Question: I want to solve <URL>:
> If we list all the natural numbers below 10 that are multiples of 3 or 5, we get 3, 5, 6 and 9. The sum of these multiples is 23.Find the sum of all the multiples of 3 or 5 below 1000.
Here's my code:
'''
\documentclass[10pt,a4paper]{article}
\usepackage{hyperref}
\newcommand*\rfrac[2]{{}^{#1}\!/_{#2}}
\title{Solution to Project Euler Problem 1}
\author{Aadit M Shah}
\begin{document}
\maketitle
We want to find the sum of all the multiples of 3 or 5 below 1000. We can use the formula of the $n^{th}$ triangular number\footnote{\url{http://en.wikipedia.org/wiki/Triangular_number}} to calculate the sum of all the multiples of a number $m$ below 1000. The formula of the $n^{th}$ triangular number is:
\begin{equation}
T_n = \sum_{k = 1}^n k = 1 + 2 + 3 + \ldots + n = \frac{n (n + 1)}{2}
\end{equation}
If the last multiple of $m$ below 1000 is $x$ then $n = \rfrac{x}{m}$. The sum of all the multiples of $m$ below 1000 is therefore:
\begin{equation}
m \times T_{\frac{x}{m}} = m \times \sum_{k = 1}^{\frac{x}{m}} k = \frac{x (\frac{x}{m} + 1)}{2}
\end{equation}
Thus the sum of all the multiples of 3 or 5 below 1000 is equal to:
\begin{equation}
3 \times T_{\frac{999}{3}} + 5 \times T_{\frac{995}{5}} - 15 \times T_{\frac{990}{15}} = \frac{999 \times 334 + 995 \times 200 - 990 \times 67}{2}
\end{equation}
\end{document}
'''
I compiled it successfully using 'pdflatex':
'''
$ pdflatex Problem1.tex
This is pdfTeX, Version 3.<PHONE>-2.6-1.40.15 (TeX Live 2014/Arch Linux) (preloaded format=pdflatex)
.
.
.
Output written on Problem1.pdf (1 page, 106212 bytes).
Transcript written on Problem1.log.
'''
It generated the following output PDF file along with a bunch of other files with scary extensions:

How do I run this PDF file so that it computes the solution? I know the solution to the problem but I want to know how to execute the PDF file to compute the solution.
The reason why I prefer LaTeX over other programming languages is because it supports <URL> and one of the greatest computer scientists of all time.
It would also be nice to be able to print the computed solution either on the screen or on paper. Computing the solution without printing it is useful for heating the room but it is so hot already with the onset of summer and global warming. In addition, printing the solution would teach me how to write a hello world program in LaTeX.
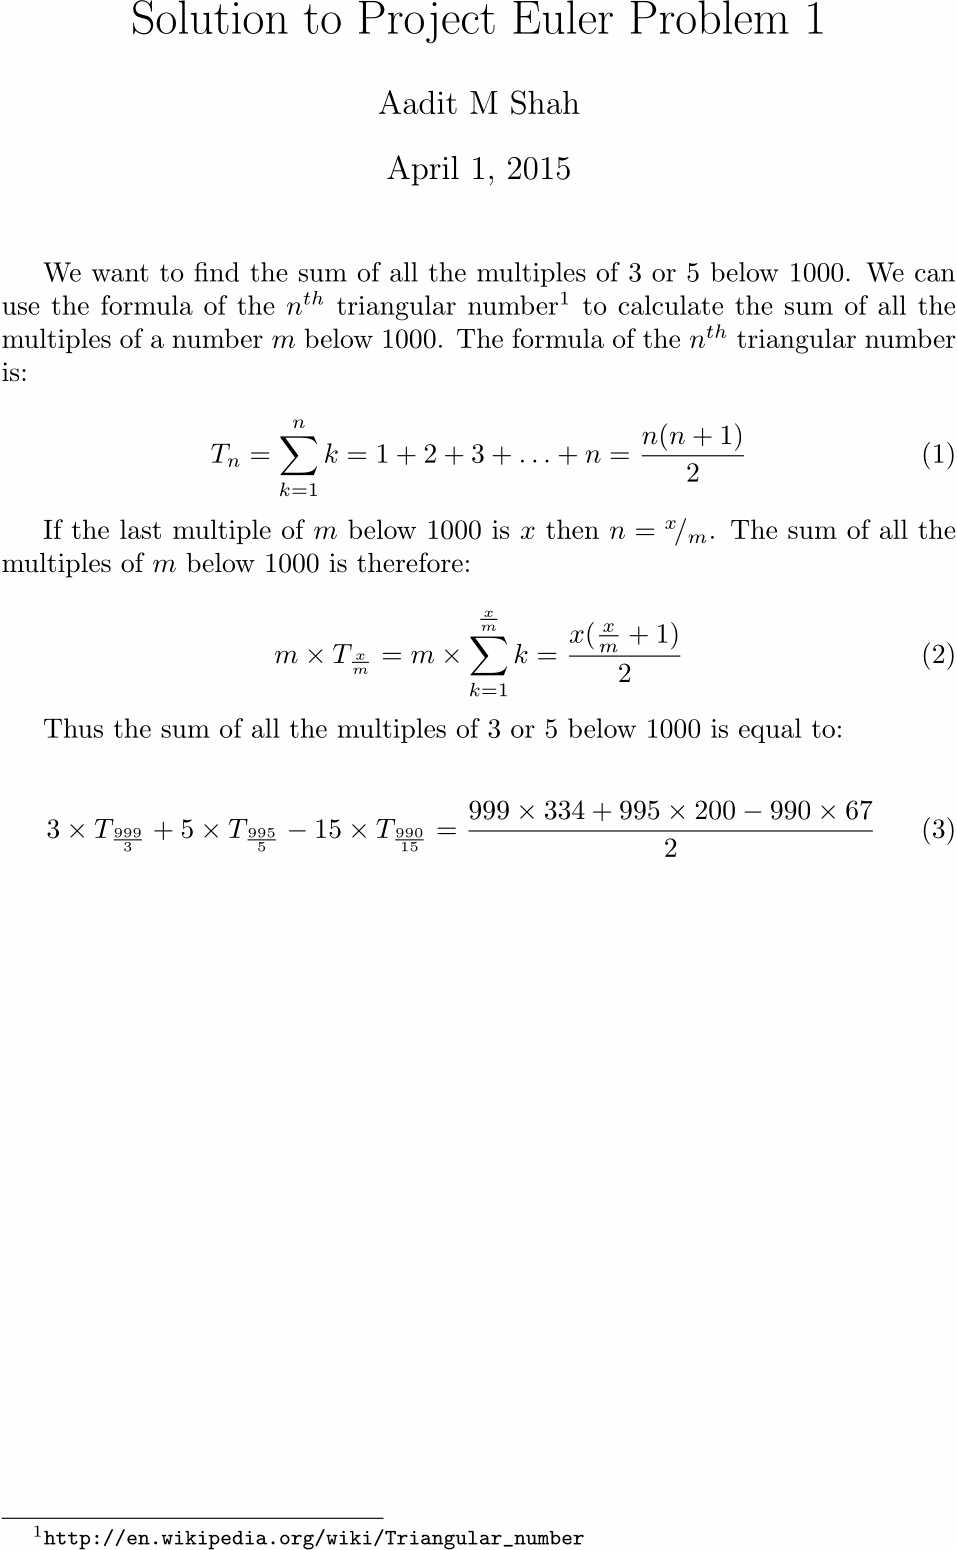
Answer: ---
The OP does not seem to be quite so -savvy.
However, he obviously is quite a literate guy.
Which means, he also must be knowing TeX very well, given he is so much of a Donald Knuth admirer...
So much for the preliminaries.
Now for the real meat.
to quote <URL> document:
>
(p. 92, Section 7.10.1)
However, the pre-decessor of the PDF format, PostScript, a <URL>, one of the greatest computer scientists of all time.
PostScript files, on the other hand, programs, and can easily be executed by PostScript printers (though this execution time cannot reliably be determined in advance).
Hence, and , the OP should be able to find a way to convert his hi-level LaTeX code to low-level TeX code.
That code needs to emit a PostScript program, which in turn can be executed by a PostScript printer.
Writing that TeX code should be trivial for somebody like the OP, once he is given the PostScript code that should be the result of his TeX code.
I myself am not so well-versed with the TeX aspect of that problem solving procedure.
However, I can help with the PostScript.
The PostScript which the OP's TeX code should produce goes like this (there are for sure more optimized versions possible -- this is only a first, quick'n'dirty shot at it):
'''
%!PS
% define variables
/n1 999 def
/t1 334 def
/n2 995 def
/t2 200 def
/n3 990 def
/s1 67 def
/t3 2 def
% run the computational code
n1 t1 mul
n2 t2 mul
n3 s1 mul
sub
add
t3 div
% print result on printer, not on <stdout>
/Helvetica findfont
24 scalefont
setfont
30 500 moveto
(Result for 'Project Euler Problem No. 1' :) show
/Helvetica-Bold findfont
48 scalefont
setfont
80 400 moveto
( ) cvs show
showpage
'''
Send this PostScript code to a PostScript printer, and it will compute and print the solution.
---
## Update
To answer one of the comments: If you replace the last section of PostScript code starting with '/Helvetica findfont' with a simple 'print' statement, it will not do what you might imagine.
'print' does not cause the printer to output paper. Instead it asks the PostScript interpreter to write the topmost item on the stack (which must be a '(string)'!) to the standard output channel. (If the topmost item on the stack is not of type '(string)', it will trigger a 'typecheck' PostScript error.)
So sending a modified PostScript file (where 'print' has replaced the last section of my PS code) to the printer will not work (unless that printer supports the interactive 'executive' PostScript mode -- which is not a standard part of the PostScript language). It will work however if you feed that file to in a terminal or 'cmd.exe' window.